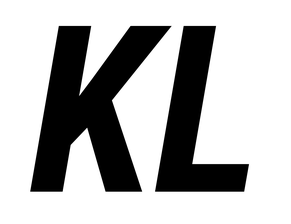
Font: Roboto-Italic_Condensed_Bold_Italic